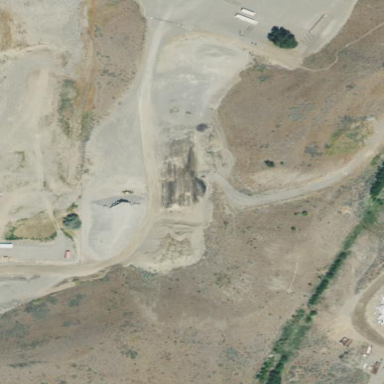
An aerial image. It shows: Quarry area.